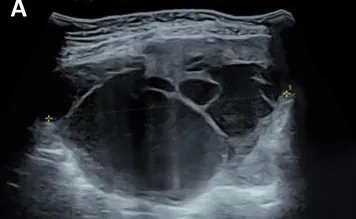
Ultrasound image of the tumor. (A) There is a separation in the mass, and the wall thickness is not smooth.
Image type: radiology (ultrasound)